Question: I am using <URL>'s 'Ext.grid.EditorGridPanel' to create a grid and using array-store with local data to populate rows in grid. When I edit the values in grid, they show a small red triangle at top-left, and also the store data is not updated.
So how can I edit local data in EditorGridPanel?
I see a similar problem in Ext <URL>, though that example also set the URL, see image below.

Solution: As I just needed to save changes locally I just did the following.
'''
settingsGrid.on('afteredit', function(evt){
settingsGrid.store.commitChanges()
})
'''
It fixes the problem and all user edited data is happily updated in the local store.
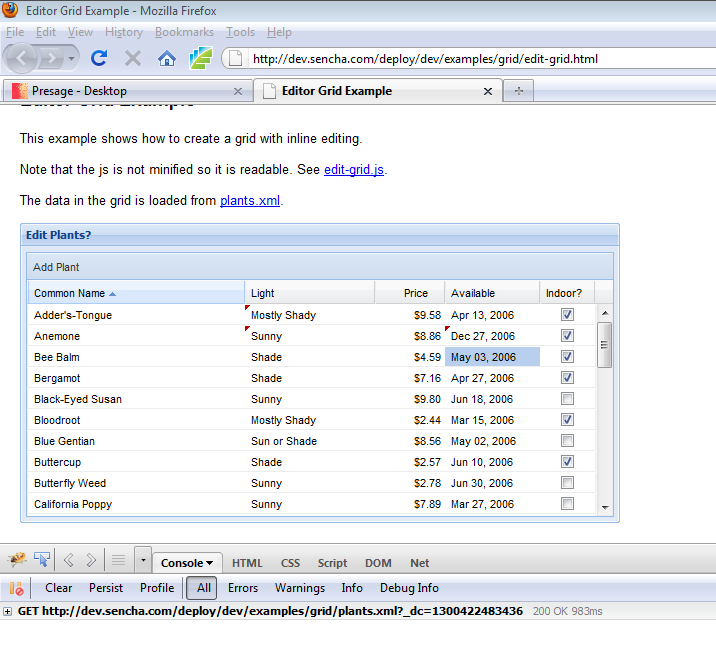
Answer: The red triangle on the top left denotes that the value has been changed. When user change the data in the grid, the store does keep track of the modifications.
If you need to save the modifications, you will have to send the updated data back to server side. You can make use of 'DataWriter' for this.. <URL>!
If you don't plan to move the updates to server, you can use:
- - -
These methods are operations on store on the client side. I think this is what you are looking for.